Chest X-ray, AP view. Patient: 22 years old, sex F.
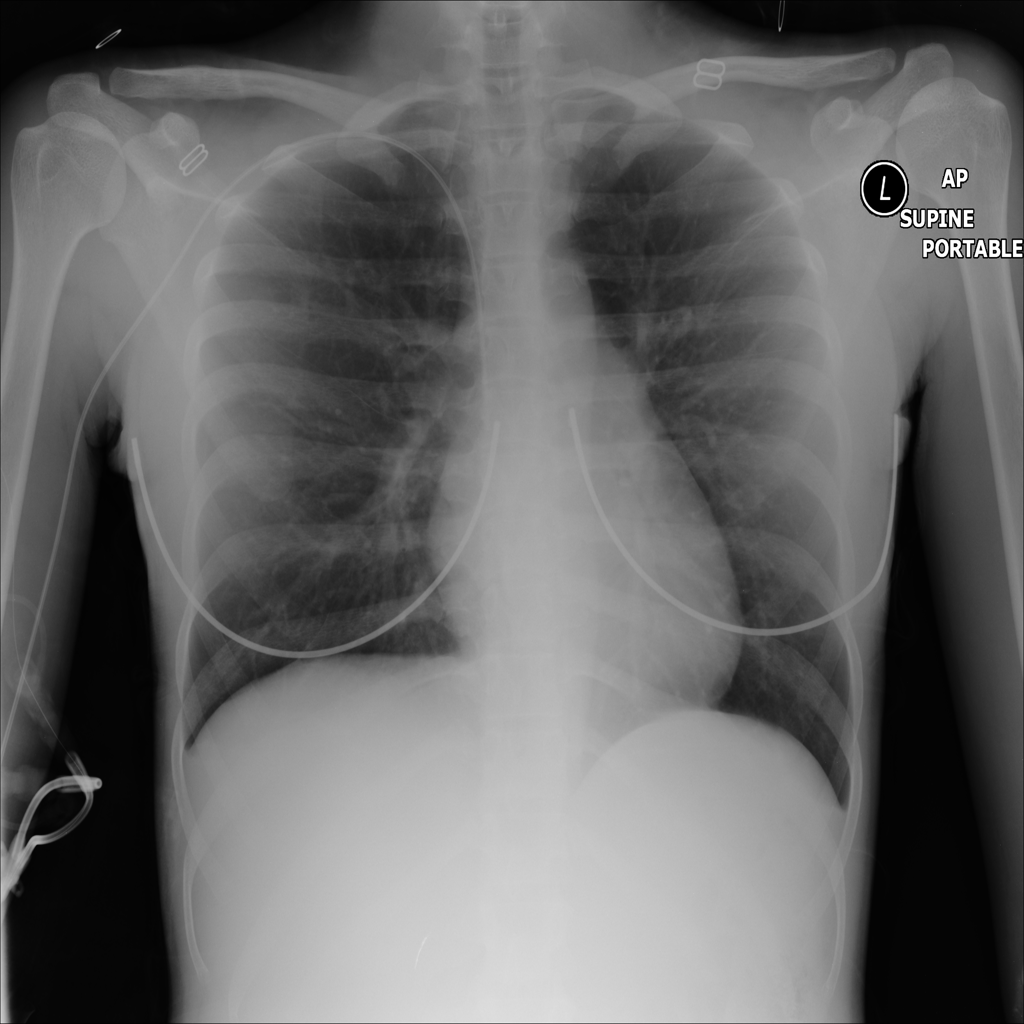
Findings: No Finding